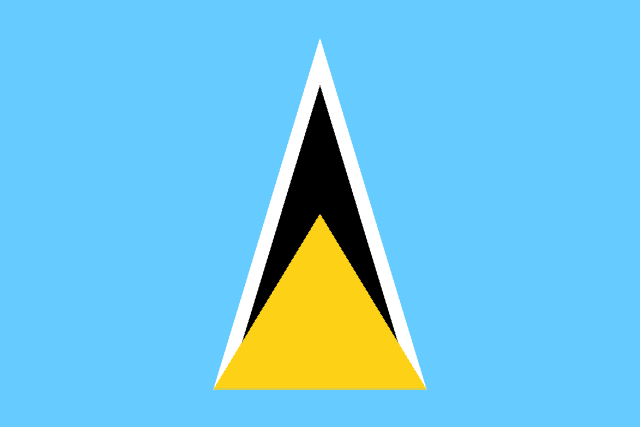
Country: Saint Lucia
Country code: lc